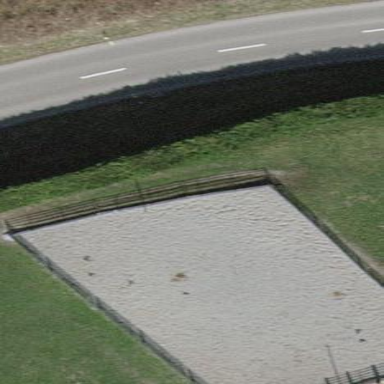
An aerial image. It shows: Equestrian pitch for leisure land activities.